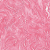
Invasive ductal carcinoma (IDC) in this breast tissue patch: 0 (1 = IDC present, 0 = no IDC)